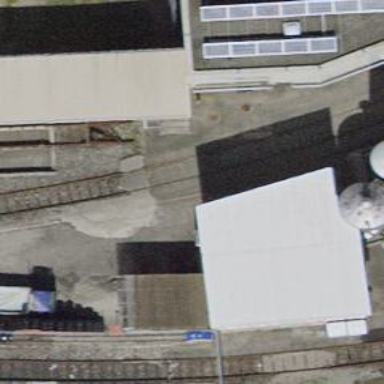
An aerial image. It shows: Industrial building.